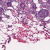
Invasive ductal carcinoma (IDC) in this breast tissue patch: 1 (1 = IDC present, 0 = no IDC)